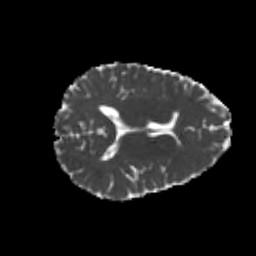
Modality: MD
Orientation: axial
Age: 23
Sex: female
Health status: healthy
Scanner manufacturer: philips
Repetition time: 7.39 s
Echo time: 0.08599 s